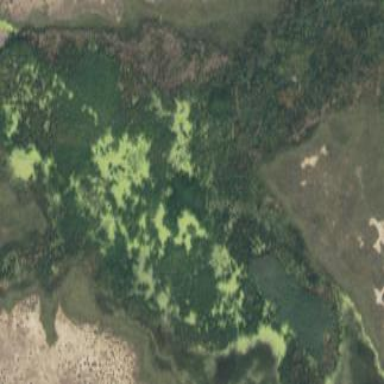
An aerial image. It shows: Marshy wetland area.